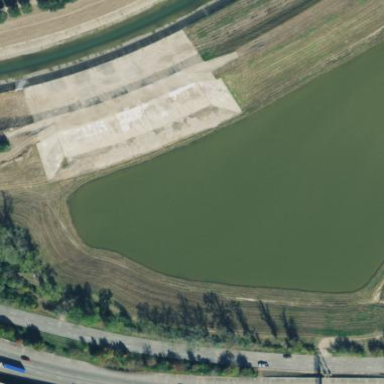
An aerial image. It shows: Retention basin with water.